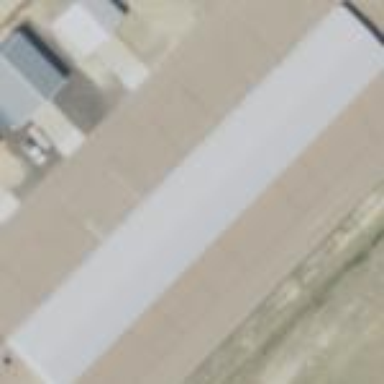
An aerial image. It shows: Hangar located at airport.